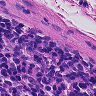
Metastatic tissue present: no